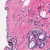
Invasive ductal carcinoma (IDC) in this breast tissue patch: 0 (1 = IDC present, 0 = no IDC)